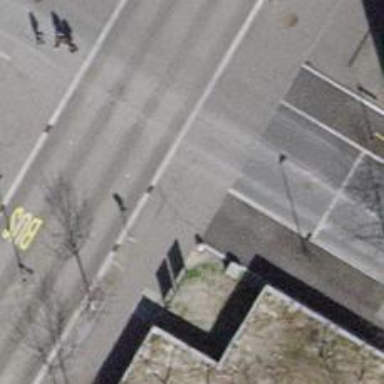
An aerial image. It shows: Bollard barrier.